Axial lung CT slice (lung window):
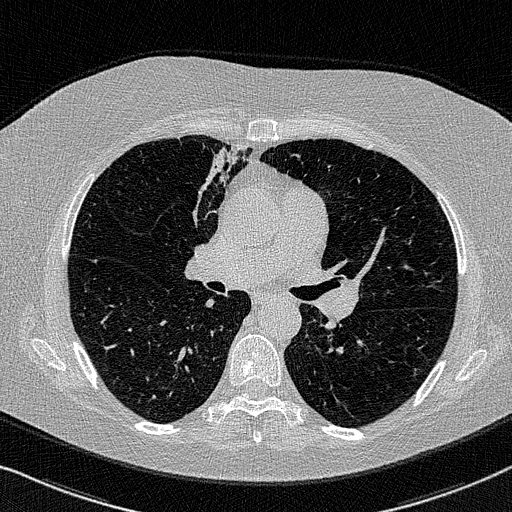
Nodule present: yes
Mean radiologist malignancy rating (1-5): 3.5